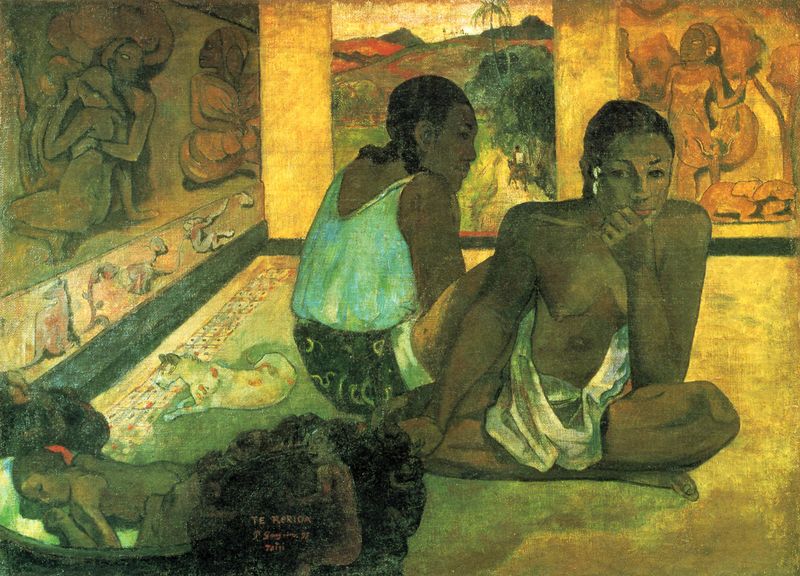
Titel: Der Traum
Künstler: Paul Gauguin
Standort: London
Institution: Courtauld Institute Gallery
Schlagwörter: akt, baum, berg, blau, dunkel, fuß, gemälde, himmel, kopf, mann, nackt, bäume, frauen, gelb, grün, landschaft, mädchen, sitzen, braun, brust, busen, frau, grau, haar, hell, hintergrund, köpfe, licht, mund, nase, ohr, orange, profil, raum, rücken, schwarz, tür, weiss, zimmer, ausblick, hund, rot, tier, tiere, tuch, weg, expressionismus, muster, ornament, rock, teppich, hemd, jung, wand, augen, bluse, pelz, rahmen, sockel, bildnis, hände, innenraum, porträt, hügel, weite, hütte, sonne, boden, haare, interieur, sitzend, familie, innen, kind, paar, frontal, schultern, anhöhe, esel, kinder, reiter, beine, brüste, schrift, schlafend, süden, zöpfe, warm, berge, sonnenuntergang, baby, figuren, sitzende, dekor, wandgemälde, wandmalerei, palme, teppiche, bauch, halbakt, nackte, liegend, exotik, gauguin, wände, katze, südsee, orient, babys, nakt, paul, titel, puppe, wandschmuck, fries, wandbilder, himme, dunkelhäutig, jesus, vorderansicht, szenen, matisse, geburt, wiege, paul gauguin, kinderbett, tahiti, ber, eingeborene, haiti, afrikanerinnen, fussbogen, native, tahitianerinnen, haitianerinne, haitianerinnen, szenne, tahitianerin, malereoi